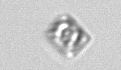
Label: Bacillariophyceae_morphotype1